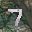
Label: 7